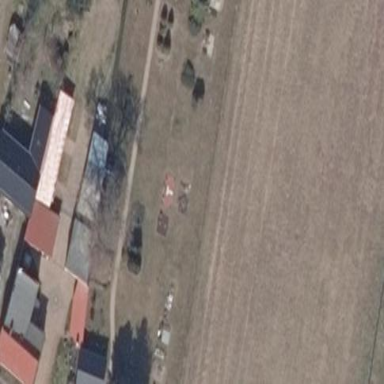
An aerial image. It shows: Cemetery.